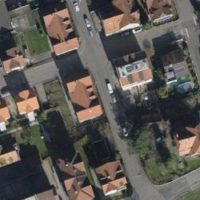
EUNIS habitat code: 54
Species observed at this site:
Cotinus coggygria